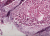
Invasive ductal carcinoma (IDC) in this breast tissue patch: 0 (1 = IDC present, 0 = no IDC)